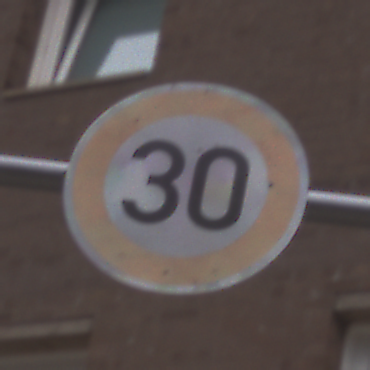
Verkehrszeichen: Geschwindigkeit30
Umgebung: Outdoor, Urban
Tageszeit: MorningAfternoon
Wetter: Overcast
Licht: Natural
Jahreszeit: NotSpecified
Kontrast: LowContrast